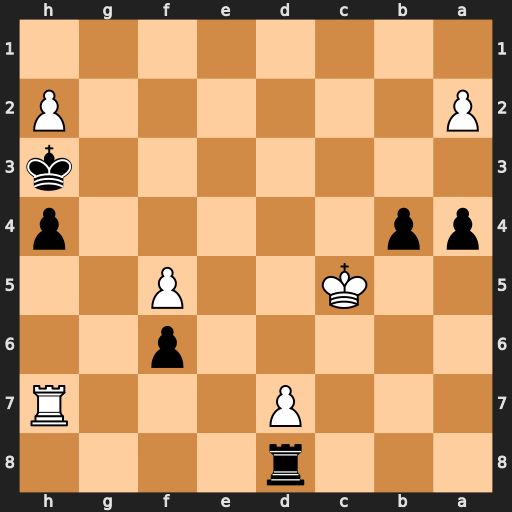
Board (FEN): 3r4/3P3R/5p2/2K2P2/pp5p/7k/P6P/8
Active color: b
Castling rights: -
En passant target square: -
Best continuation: b3 axb3 axb3 Re7 b2